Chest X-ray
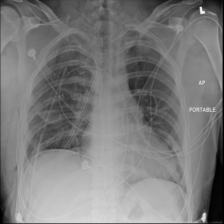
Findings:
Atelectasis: negative
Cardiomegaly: negative
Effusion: negative
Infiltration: positive
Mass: positive
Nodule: negative
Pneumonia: negative
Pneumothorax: negative
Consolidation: negative
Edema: negative
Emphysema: negative
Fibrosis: negative
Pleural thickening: negative
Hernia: negative